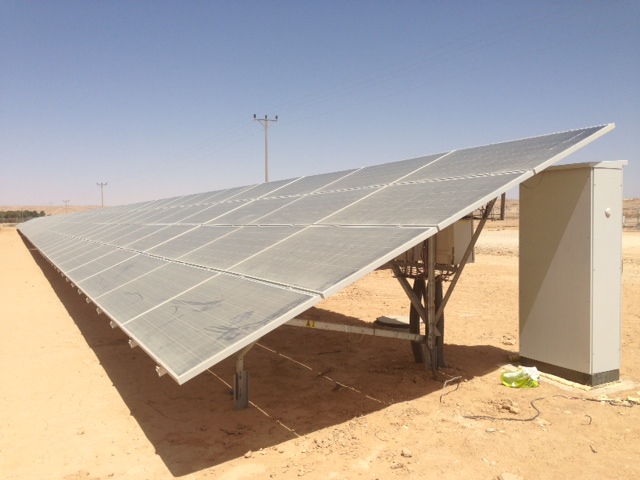
Label: Dusty